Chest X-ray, PA view. Patient: 66 years old, sex F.
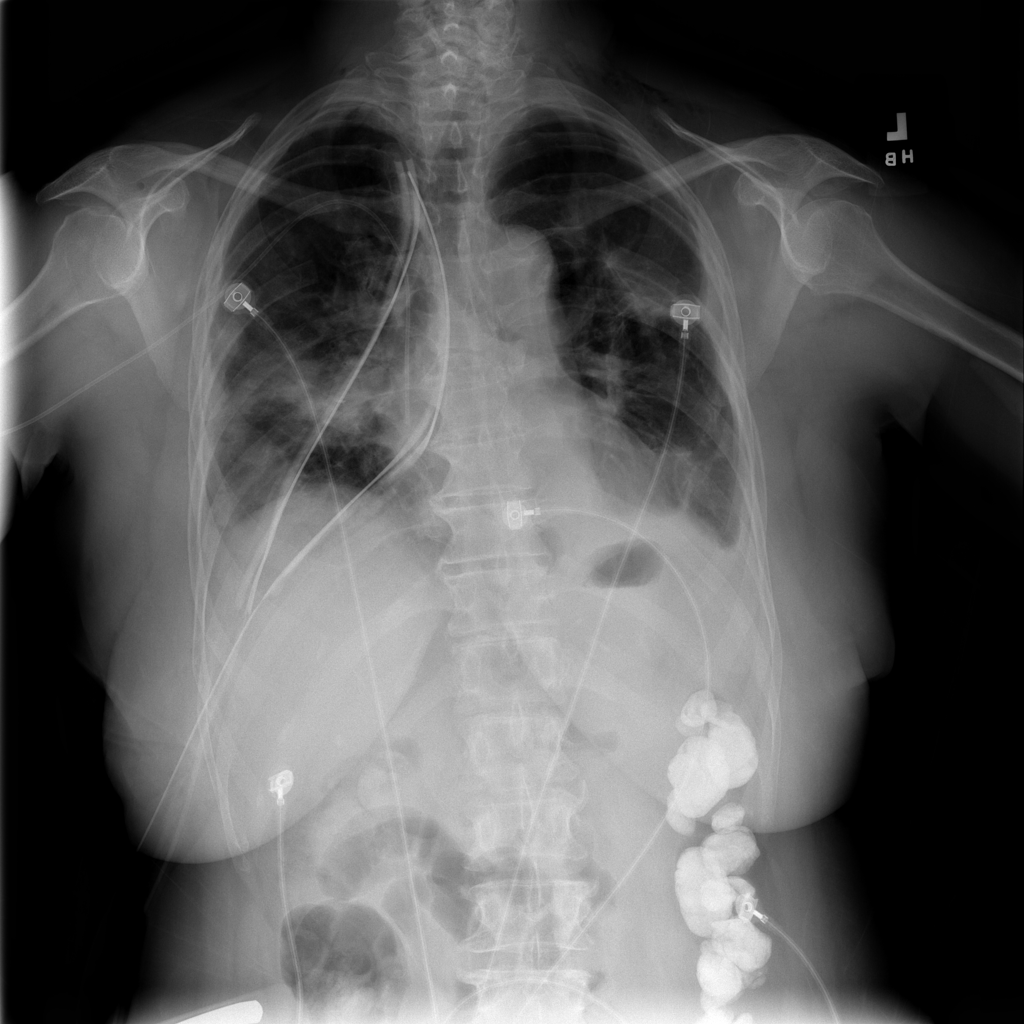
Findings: Consolidation, Effusion